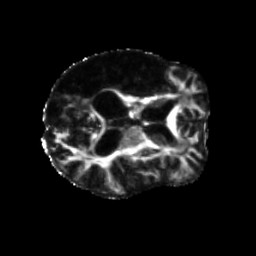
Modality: FA
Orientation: axial
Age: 51
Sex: male
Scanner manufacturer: siemens
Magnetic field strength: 3 T
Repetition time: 5.25 s
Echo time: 0.08 s